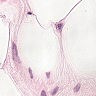
Metastatic tissue present: no